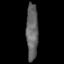
Tissue: prostate
Cell type: Fibroblasts
Senescence score: 0.7167
Nuclear area (px): 651
Mean DAPI intensity: 100.432